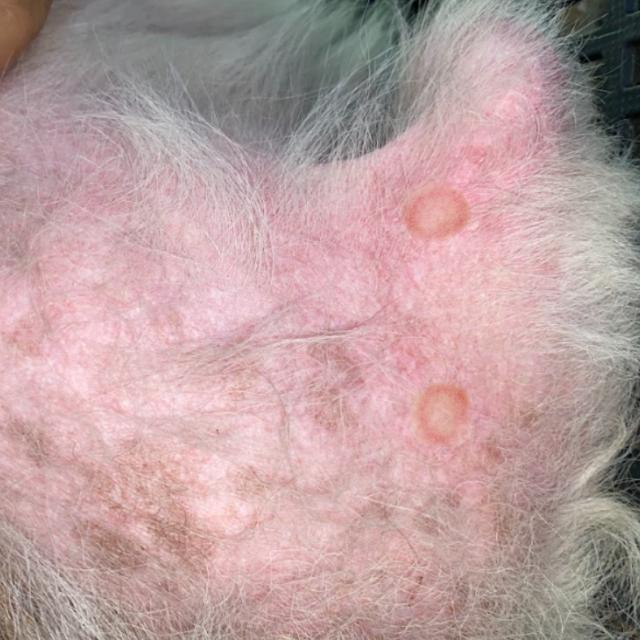
Canine ringworm (Dermatophytosis) — fungal infection caused by Microsporum or Trichophyton. Presents with circular alopecia, scaling, crusting, and broken hairs.